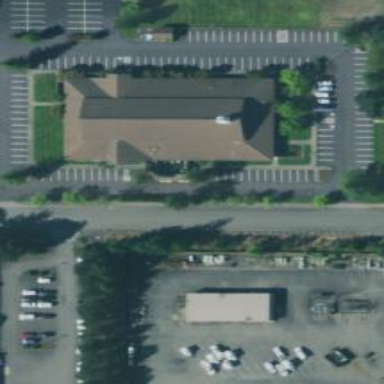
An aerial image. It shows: Parking space is available.